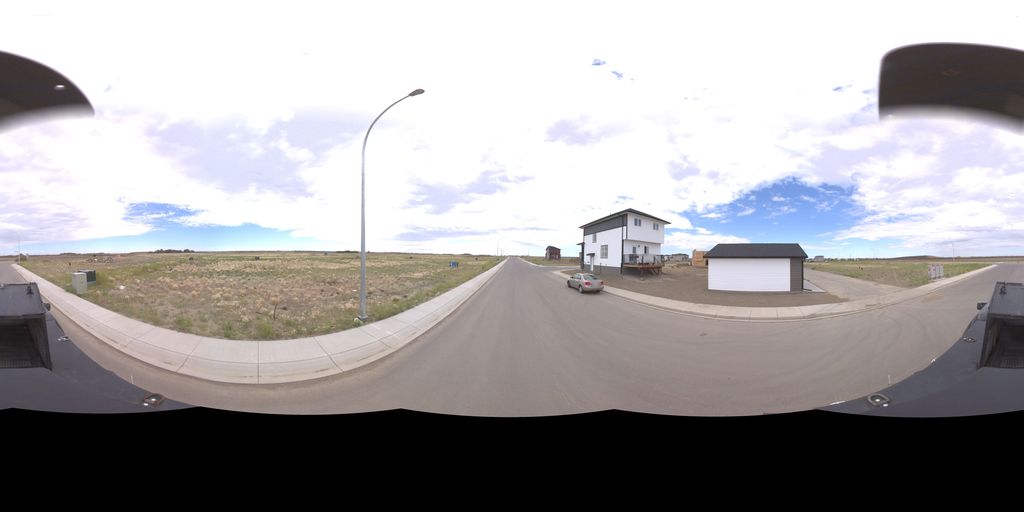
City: saskatoon